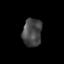
Tissue: lung
Cell type: Epithelial cells
Senescence score: 0.2095
Nuclear area (px): 528
Mean DAPI intensity: 70.125